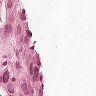
Metastatic tissue present: yes